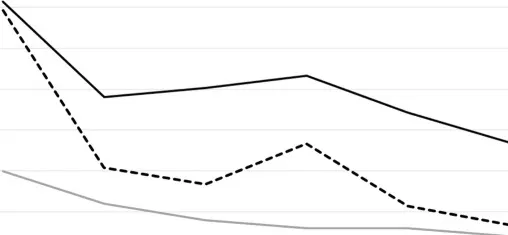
Case 2. During tocilizumab therapy.
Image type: pathology (immunostaining)